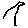
Label: bird